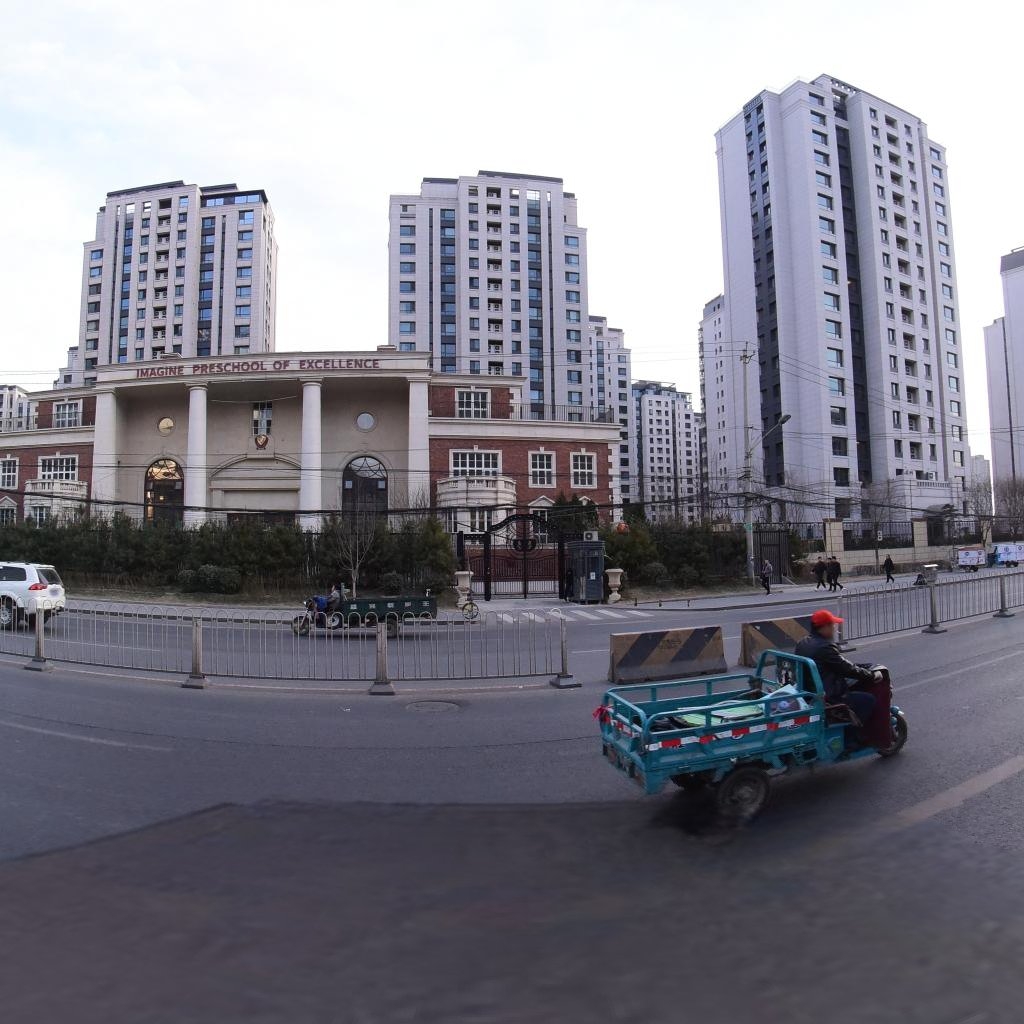
Region: Chaoyang
Road damage annotations: transverse crack, manhole cover, transverse crack